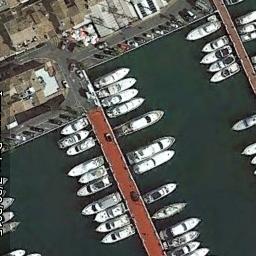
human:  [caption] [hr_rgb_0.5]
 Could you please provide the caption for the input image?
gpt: The harbor has lots of neatly docked boats and some buildings are next to the harbor .

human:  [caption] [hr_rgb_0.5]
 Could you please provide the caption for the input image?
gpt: The harbor is large and many ships have stopped .

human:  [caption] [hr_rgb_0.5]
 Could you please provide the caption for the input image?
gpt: There are many ships in the harbor .

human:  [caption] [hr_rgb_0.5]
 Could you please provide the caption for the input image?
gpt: There are some yachts lined up on the sea next to the harbor next to the building, And some empty seats .

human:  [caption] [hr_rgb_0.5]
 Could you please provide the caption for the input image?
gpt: There are some buildings and parking lots at the harbor with many ships .